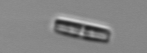
Label: pennate_Thalassionema